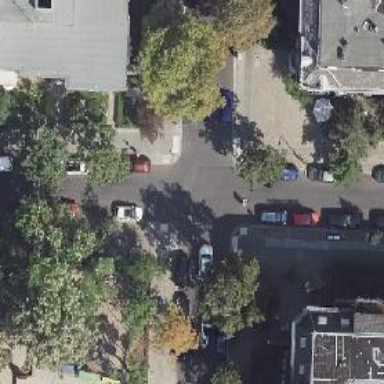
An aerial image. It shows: Residential road with asphalt surface and separate sidewalks. There are parallel parking lanes on both sides.